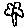
Label: flower